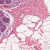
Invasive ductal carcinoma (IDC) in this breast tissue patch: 0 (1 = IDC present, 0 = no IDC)